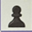
Piece: bP